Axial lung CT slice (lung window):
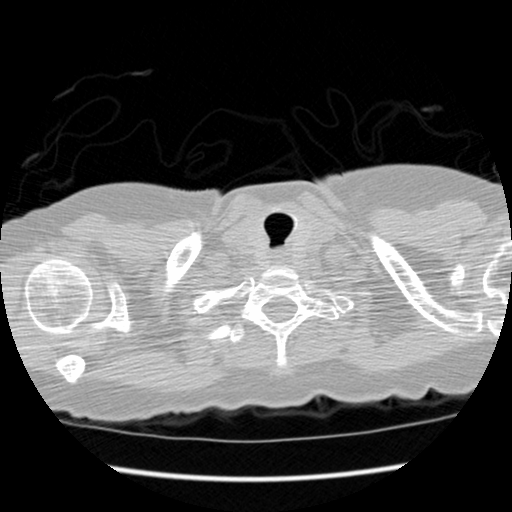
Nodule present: no